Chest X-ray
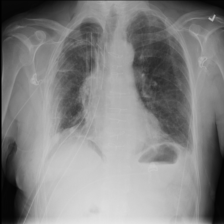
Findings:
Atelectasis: negative
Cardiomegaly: negative
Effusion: negative
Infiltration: negative
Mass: negative
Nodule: negative
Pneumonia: negative
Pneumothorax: positive
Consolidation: negative
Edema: negative
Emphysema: negative
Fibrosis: negative
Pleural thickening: negative
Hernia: negative